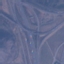
Land use / land cover class: Highway